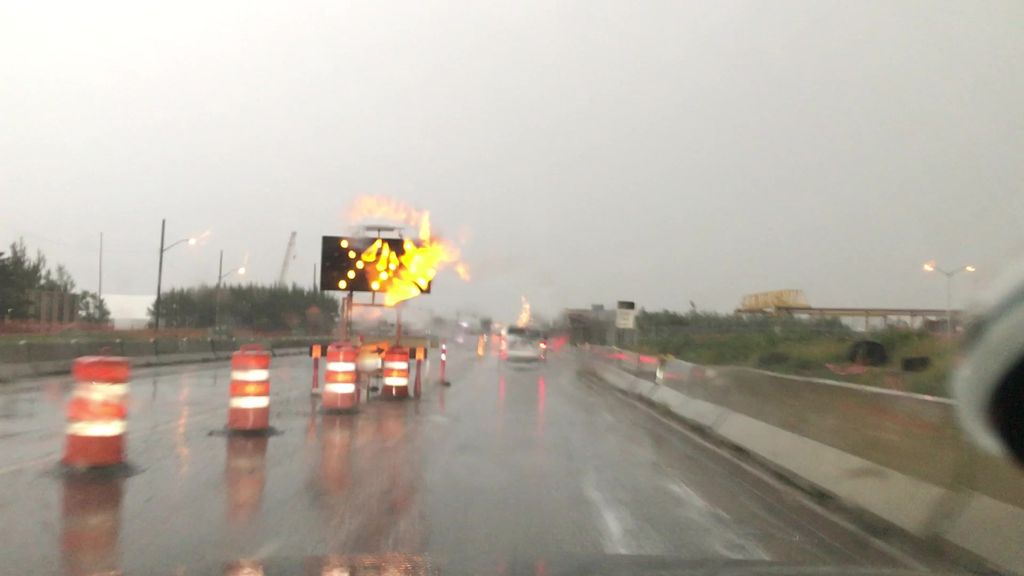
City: edmonton